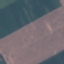
Land use / land cover class: AnnualCrop